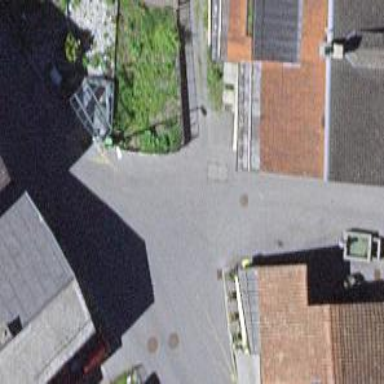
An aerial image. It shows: Post box.